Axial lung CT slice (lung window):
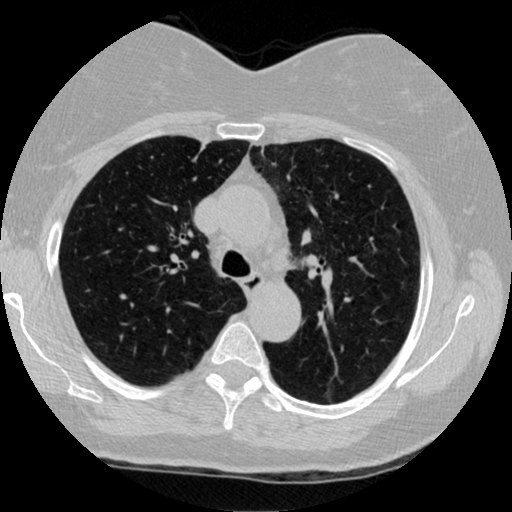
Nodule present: no